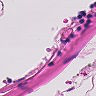
Metastatic tissue present: no